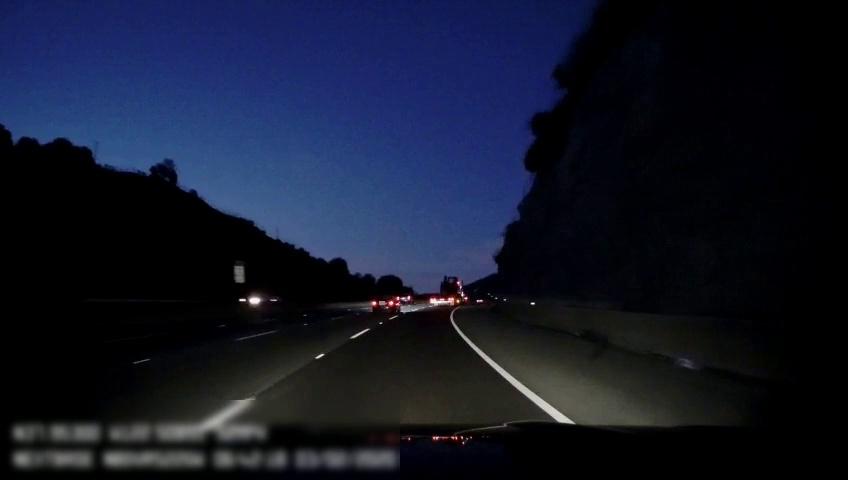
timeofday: Night
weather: Other
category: Drivable Space
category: Vehicles | Car
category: Vehicles | SUV
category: Vehicles | Truck
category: Lanes | Current Lane
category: Lanes | Current Lane
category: Lanes | Alternate Lane
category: Lanes | Alternate Lane
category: Traffic | Signs